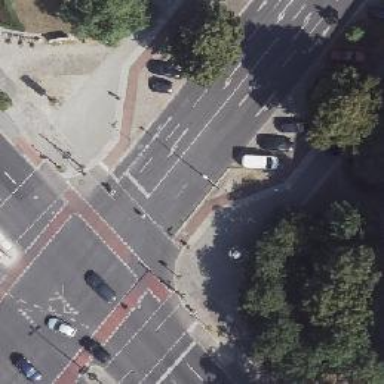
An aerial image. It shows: There is asphalt surface with separate sidewalks and separate cycleway.